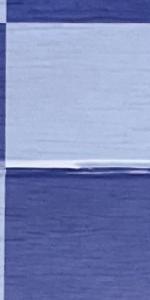
Label: Empty